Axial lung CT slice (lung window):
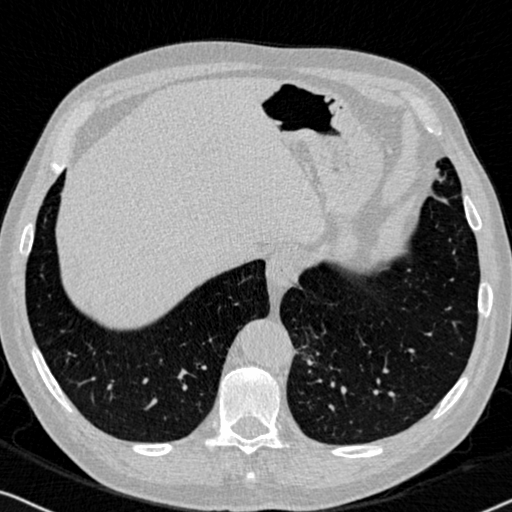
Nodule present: no